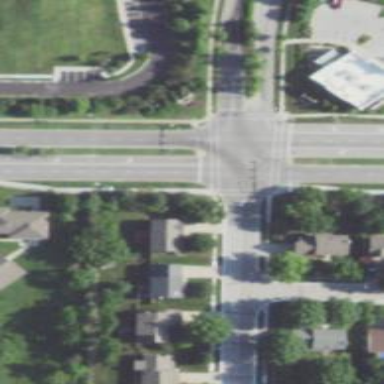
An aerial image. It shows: Solid stop line on the road marking.